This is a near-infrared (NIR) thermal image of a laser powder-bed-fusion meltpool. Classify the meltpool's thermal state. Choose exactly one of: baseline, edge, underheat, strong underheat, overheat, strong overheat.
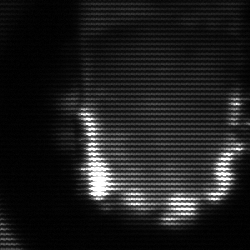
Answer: baseline